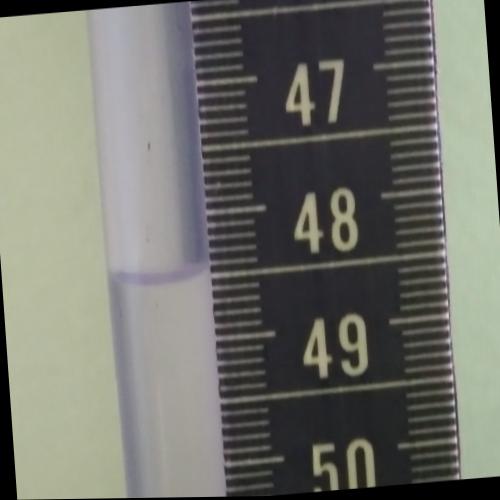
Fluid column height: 48.5 cm